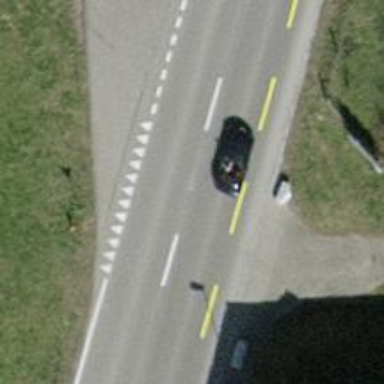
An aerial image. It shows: Secondary road with asphalt surface. There is designated lane for cyclists on the left side.